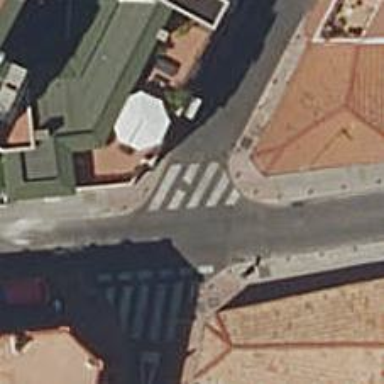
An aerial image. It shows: Marked road crossing.